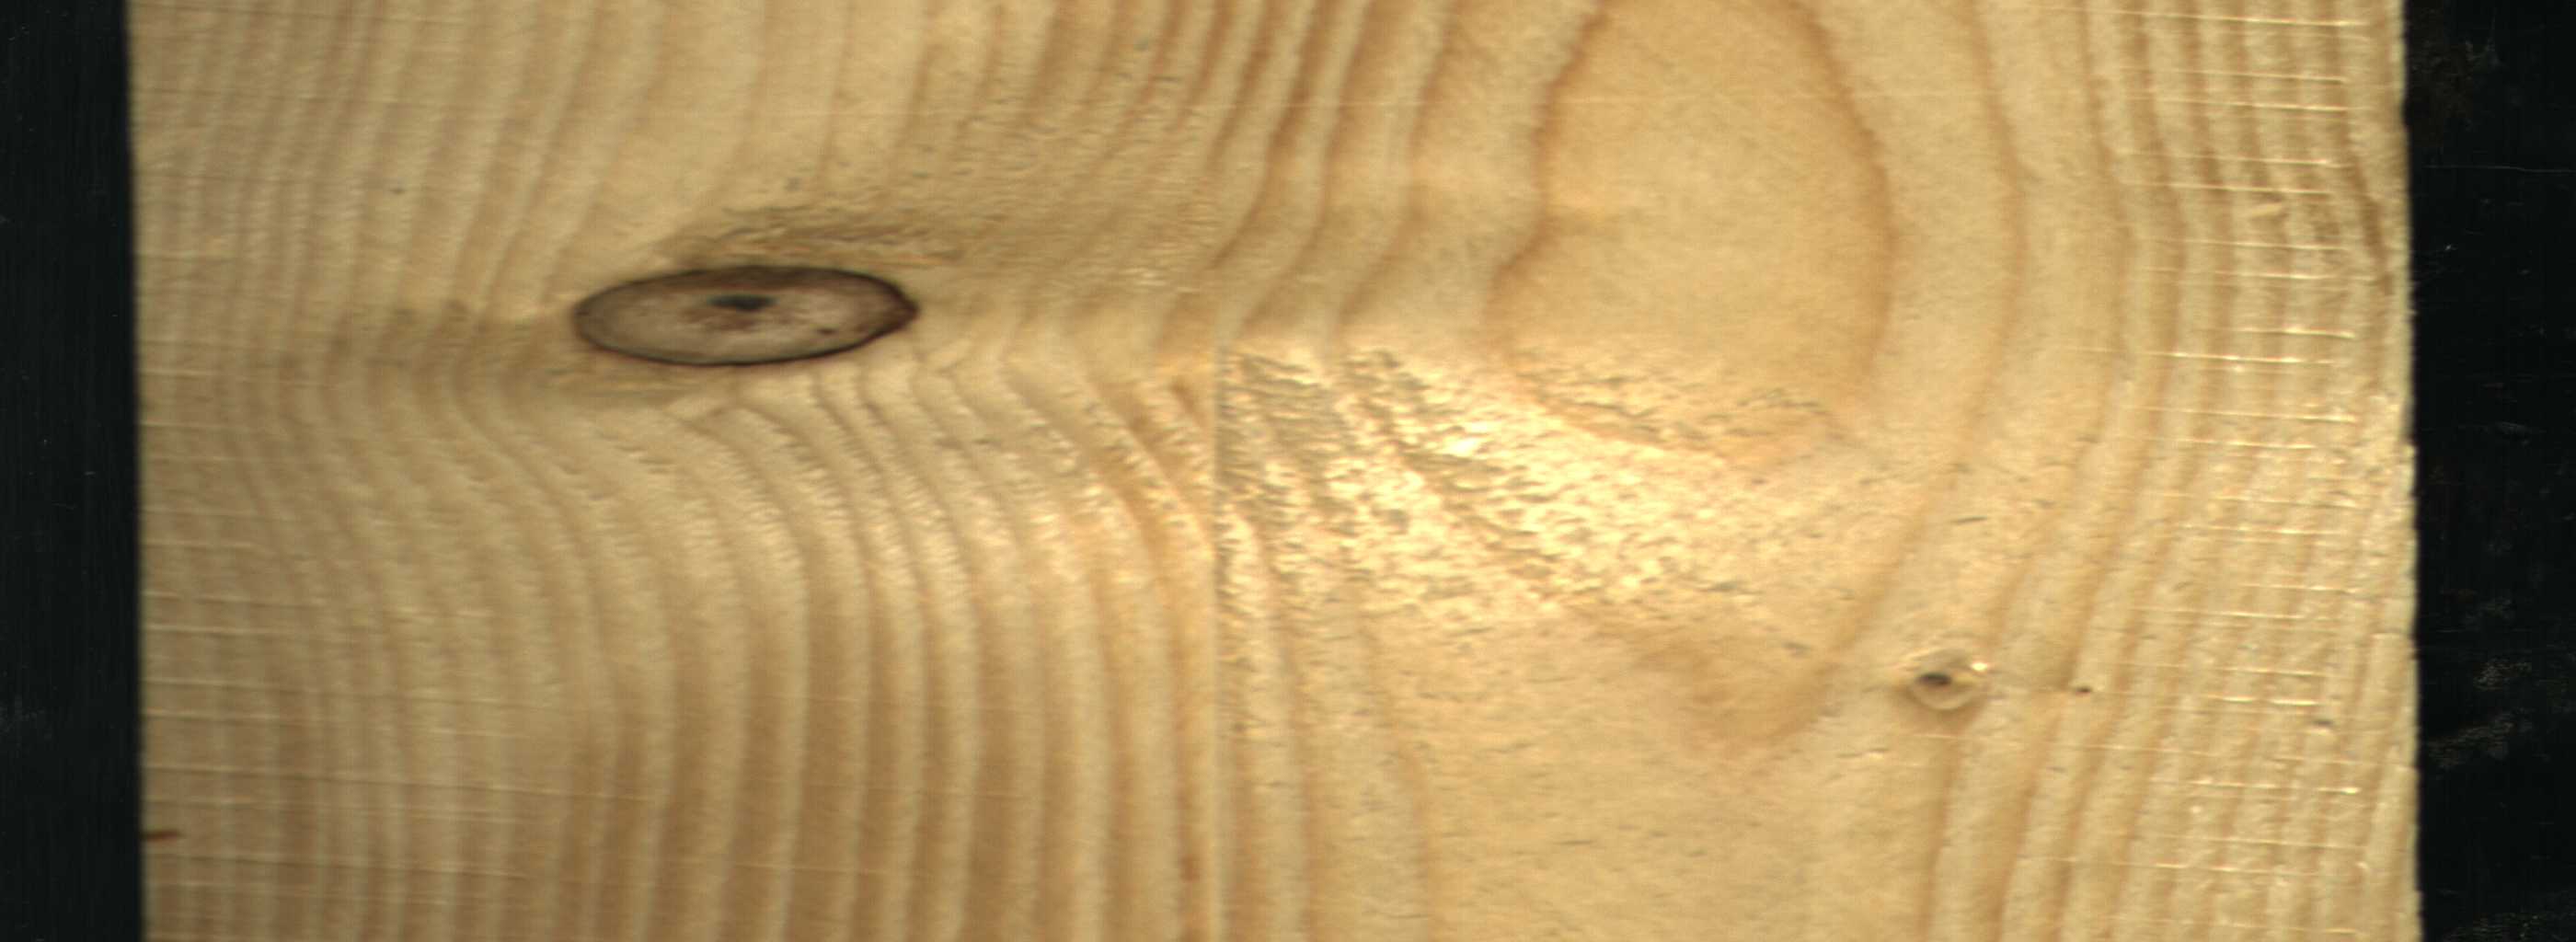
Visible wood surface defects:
Dead_Knot
Live_Knot